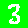
Digit: 3